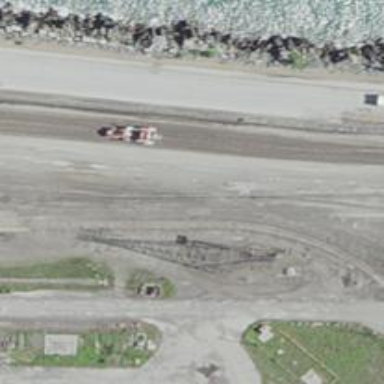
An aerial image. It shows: Rail spur service.